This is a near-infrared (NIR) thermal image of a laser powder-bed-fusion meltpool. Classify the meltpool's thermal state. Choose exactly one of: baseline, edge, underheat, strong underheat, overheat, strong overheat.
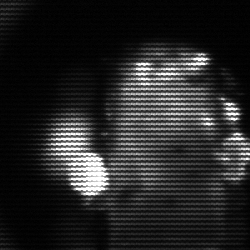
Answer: strong underheat